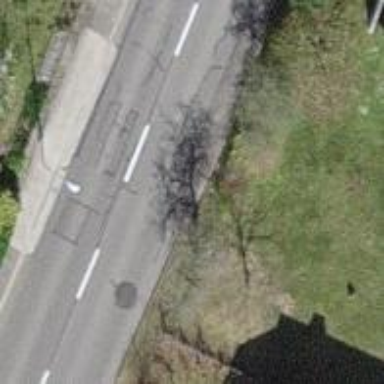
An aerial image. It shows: Marked road crossing.